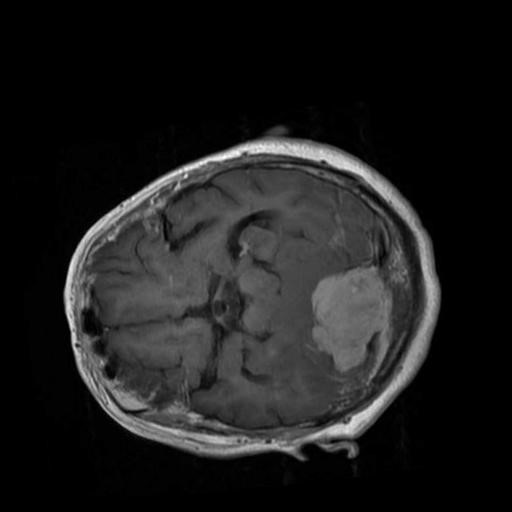
Label: brain_menin